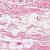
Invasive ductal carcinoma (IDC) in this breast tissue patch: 0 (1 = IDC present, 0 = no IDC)